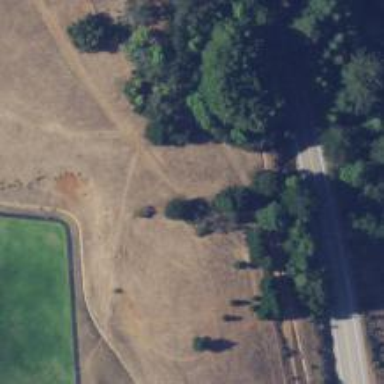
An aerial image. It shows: Disc golf hole.